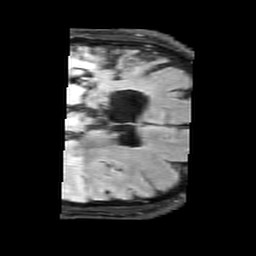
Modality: FLAIR
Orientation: coronal
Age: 50
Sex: male
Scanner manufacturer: siemens
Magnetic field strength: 3 T
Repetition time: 9 s
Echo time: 0.099 s